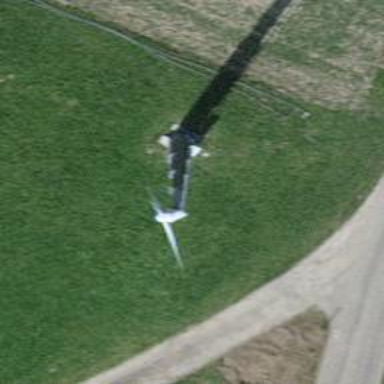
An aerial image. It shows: Wind generator powered by horizontal-axis wind turbine.